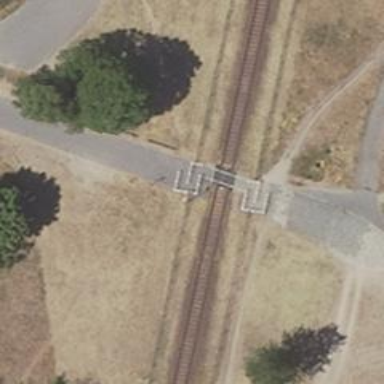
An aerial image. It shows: Railway crossing.